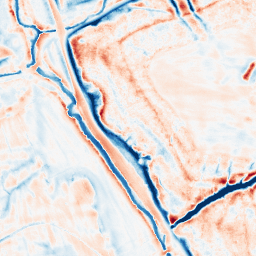
Category: edge_preserving
Decomposition family: bilateral
Decomposition parameters: d: 21
sigma_color: 75
sigma_space: 50
Upsampling method: edge_directed
Upsampling parameters: scale: 4
Upsampling scale: 4